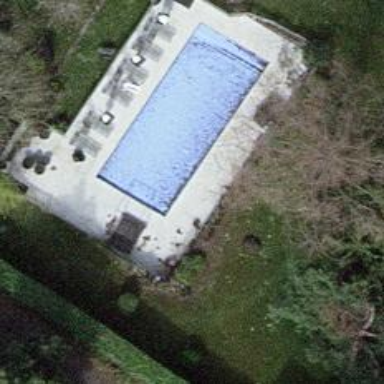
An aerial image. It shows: Swimming pool located in leisure land.